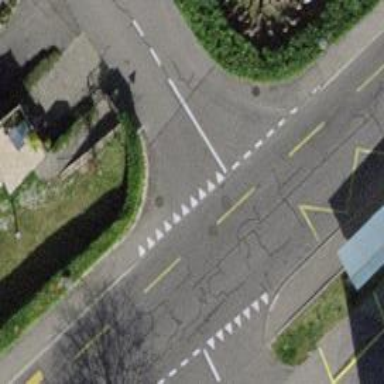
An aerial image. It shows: Unmarked road crossing.